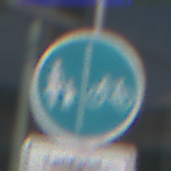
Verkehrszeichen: GetrennterRadUndGehwegRadwegRechts
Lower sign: BesondereFahrzeugeUndTransportgueter6
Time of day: MorningAfternoon
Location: Outdoor (Urban)
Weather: PartlyCloudy
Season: NotSpecified
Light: Natural